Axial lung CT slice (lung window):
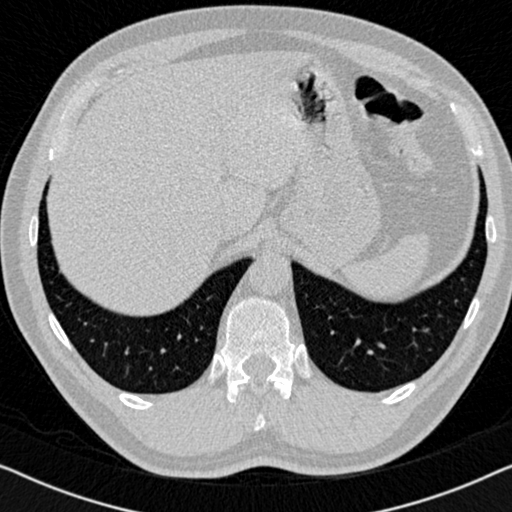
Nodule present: no